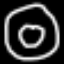
Label: donut